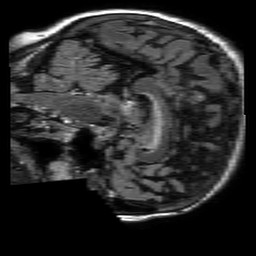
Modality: FLAIR
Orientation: sagittal
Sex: female
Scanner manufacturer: philips
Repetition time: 11 s
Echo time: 0.125 s